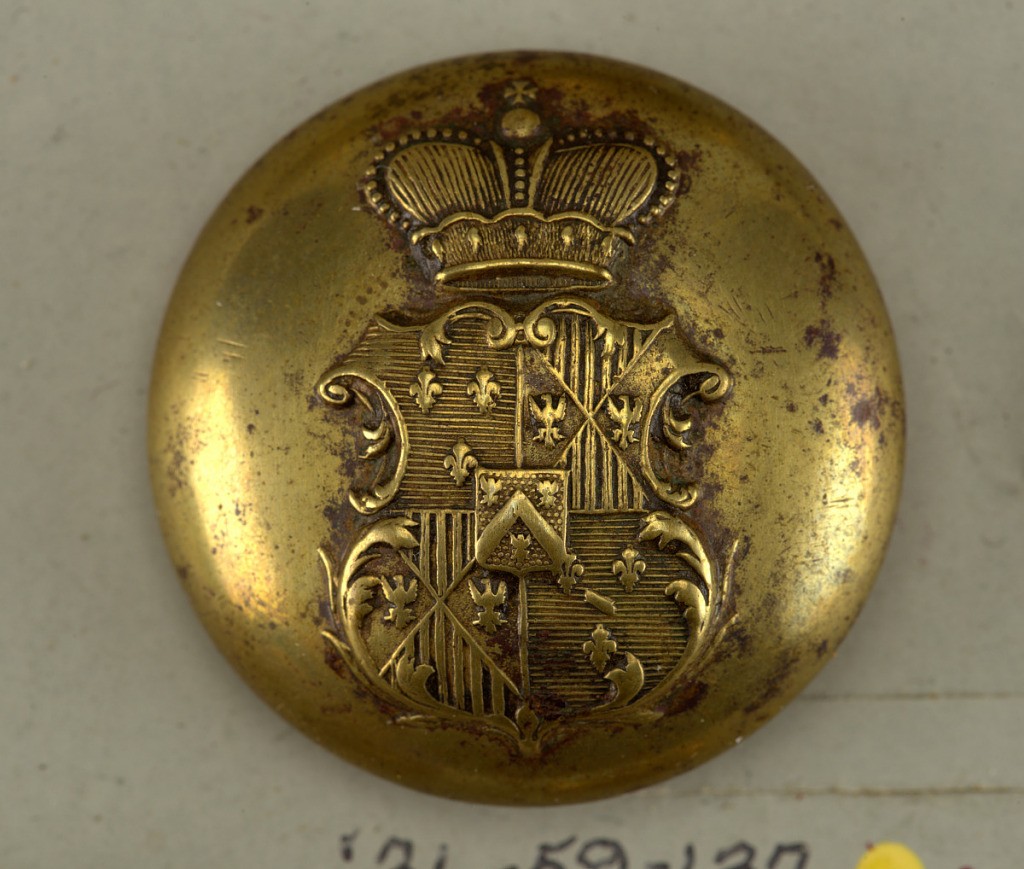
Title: Button
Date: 1801–50
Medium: Brass
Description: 1931-59-132: Circular, convex button; ornamented with cartouche...